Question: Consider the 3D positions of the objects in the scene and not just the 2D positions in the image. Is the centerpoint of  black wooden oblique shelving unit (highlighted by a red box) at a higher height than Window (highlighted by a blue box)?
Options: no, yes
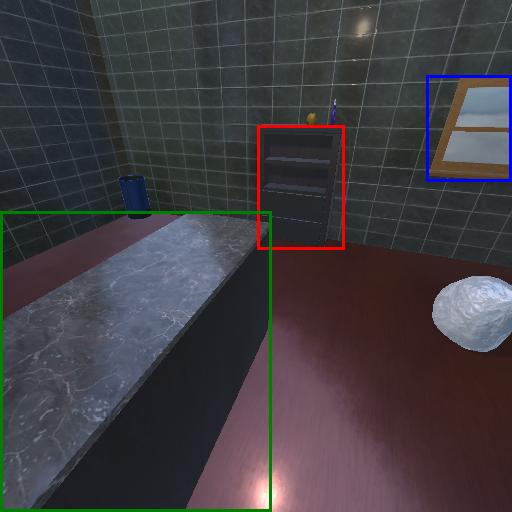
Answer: no